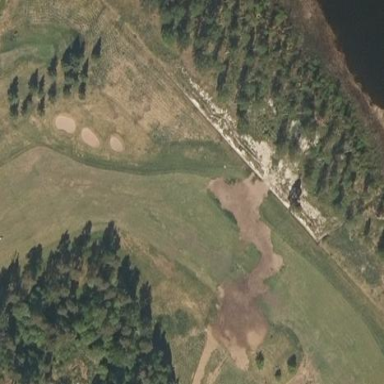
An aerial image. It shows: Well-maintained grass fairway on golf course.